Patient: sex M, age 64
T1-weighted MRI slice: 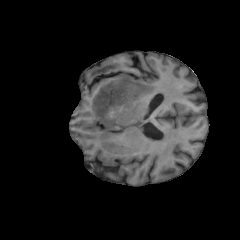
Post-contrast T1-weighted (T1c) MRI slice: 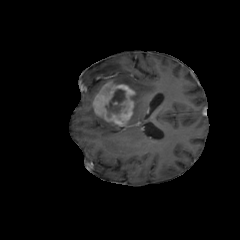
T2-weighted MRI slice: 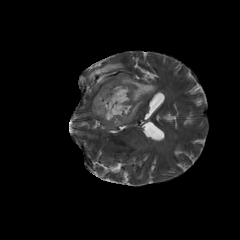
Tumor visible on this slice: yes
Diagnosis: Glioblastoma, IDH-wildtype
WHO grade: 4